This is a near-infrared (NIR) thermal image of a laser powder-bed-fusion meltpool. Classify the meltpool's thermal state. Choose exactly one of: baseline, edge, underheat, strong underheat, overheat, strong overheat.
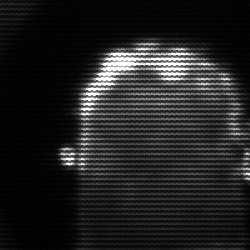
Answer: baseline